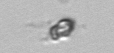
Label: Heterocapsa_rotundata